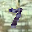
Label: 7